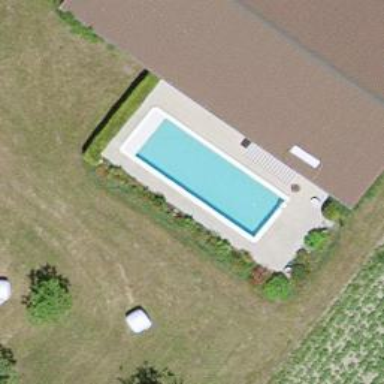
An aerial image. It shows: Swimming pool located in leisure land.